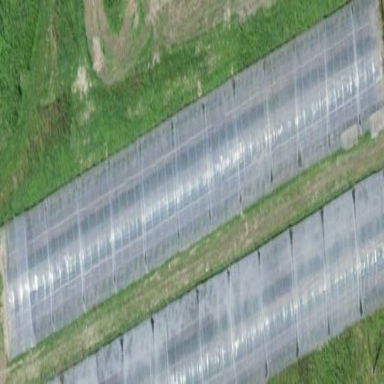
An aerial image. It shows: Greenhouse.